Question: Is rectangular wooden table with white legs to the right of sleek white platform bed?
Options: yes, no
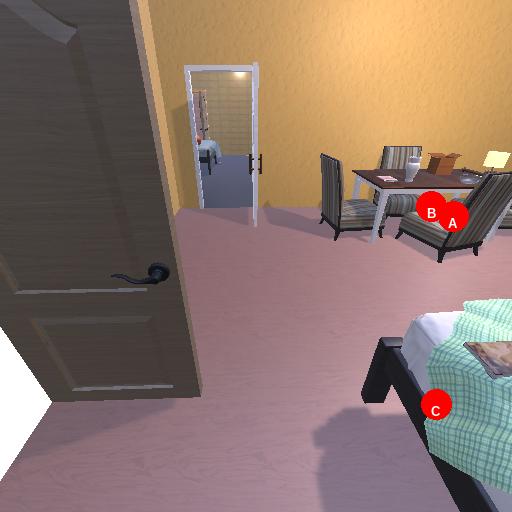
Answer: yes